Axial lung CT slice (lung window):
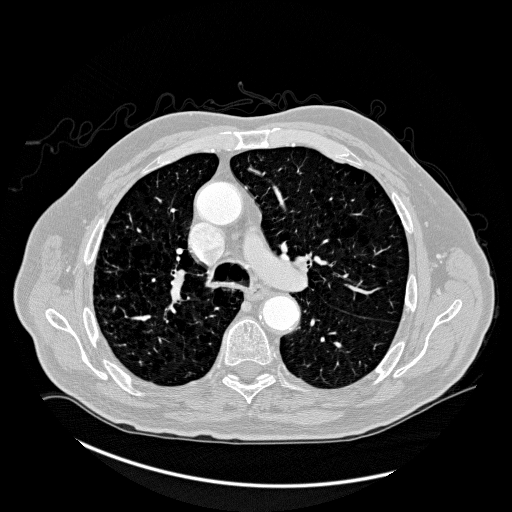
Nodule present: no